Question: i want to pop up a menu on touching the map, the menu should have two buttons 1. SetAs-Source 2. SetAsDestination. ! on clicking the source the point should be stored in a GeoPoint Variable and the button should then we disabled after setting as source, also i would like to add a image at that point.
I am able to add a Item in The Itemizedoverlay and show a pushpin over there, but before doing this all i want to popup a menu pointing over the touched(like traditionaly google pop-up ) and on setting as source, it should add the item .
The popup should be like as you see in the image but, instead of plain text i want to add buttons
Thanks In Advance !

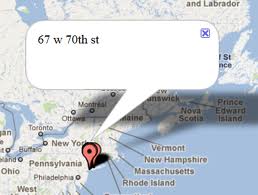
Answer: Are you looking for like this ??

Then use Android MapView Balloons. Its pretty easy to use. Just find out more <URL>
Hope this helps !